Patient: sex M, age 34
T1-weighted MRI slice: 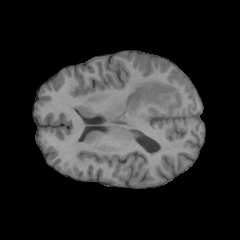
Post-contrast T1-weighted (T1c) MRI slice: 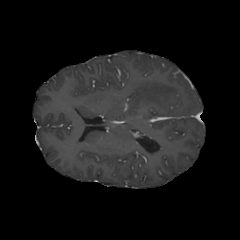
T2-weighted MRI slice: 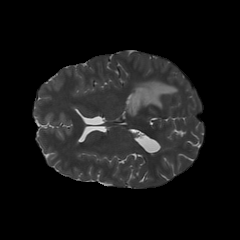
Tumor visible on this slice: yes
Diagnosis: Astrocytoma, IDH-mutant
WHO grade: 3